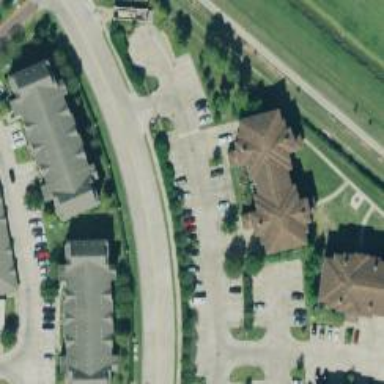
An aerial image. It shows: Parking space is available.